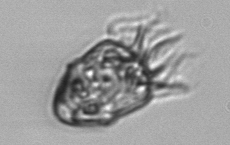
Label: Strombidium_inclinatum